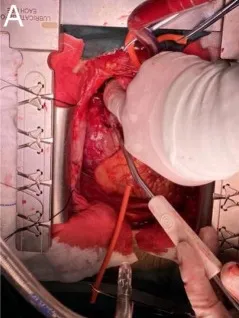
During the operation, a tumor protrusion of approximately 10 * 15 mm was evident on the surface of the right atrium. The serosal surface of the right atrium and superior vena cava showed cowhide changes (A).
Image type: medical_photograph (other_medical_photograph)